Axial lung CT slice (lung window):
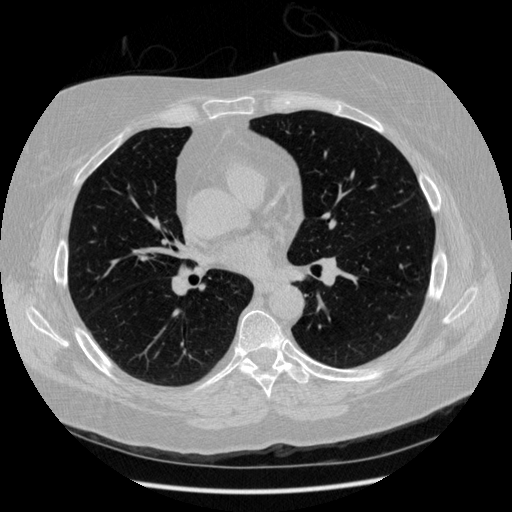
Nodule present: no